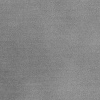
Atmospheric dust classification: dusty